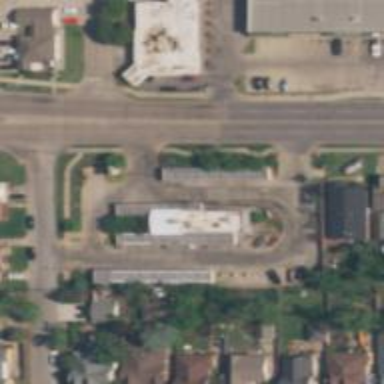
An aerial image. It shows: Commercial area with fast food establishment.